Interaction volume radius: 5 \u00c5
Interaction volume height: 15 \u00c5
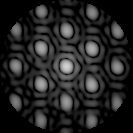
Disorder parameter: 0.1587